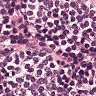
Metastatic tissue present: no